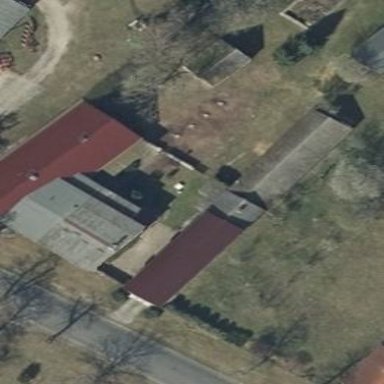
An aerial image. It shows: House with gabled roof oriented along the structure.